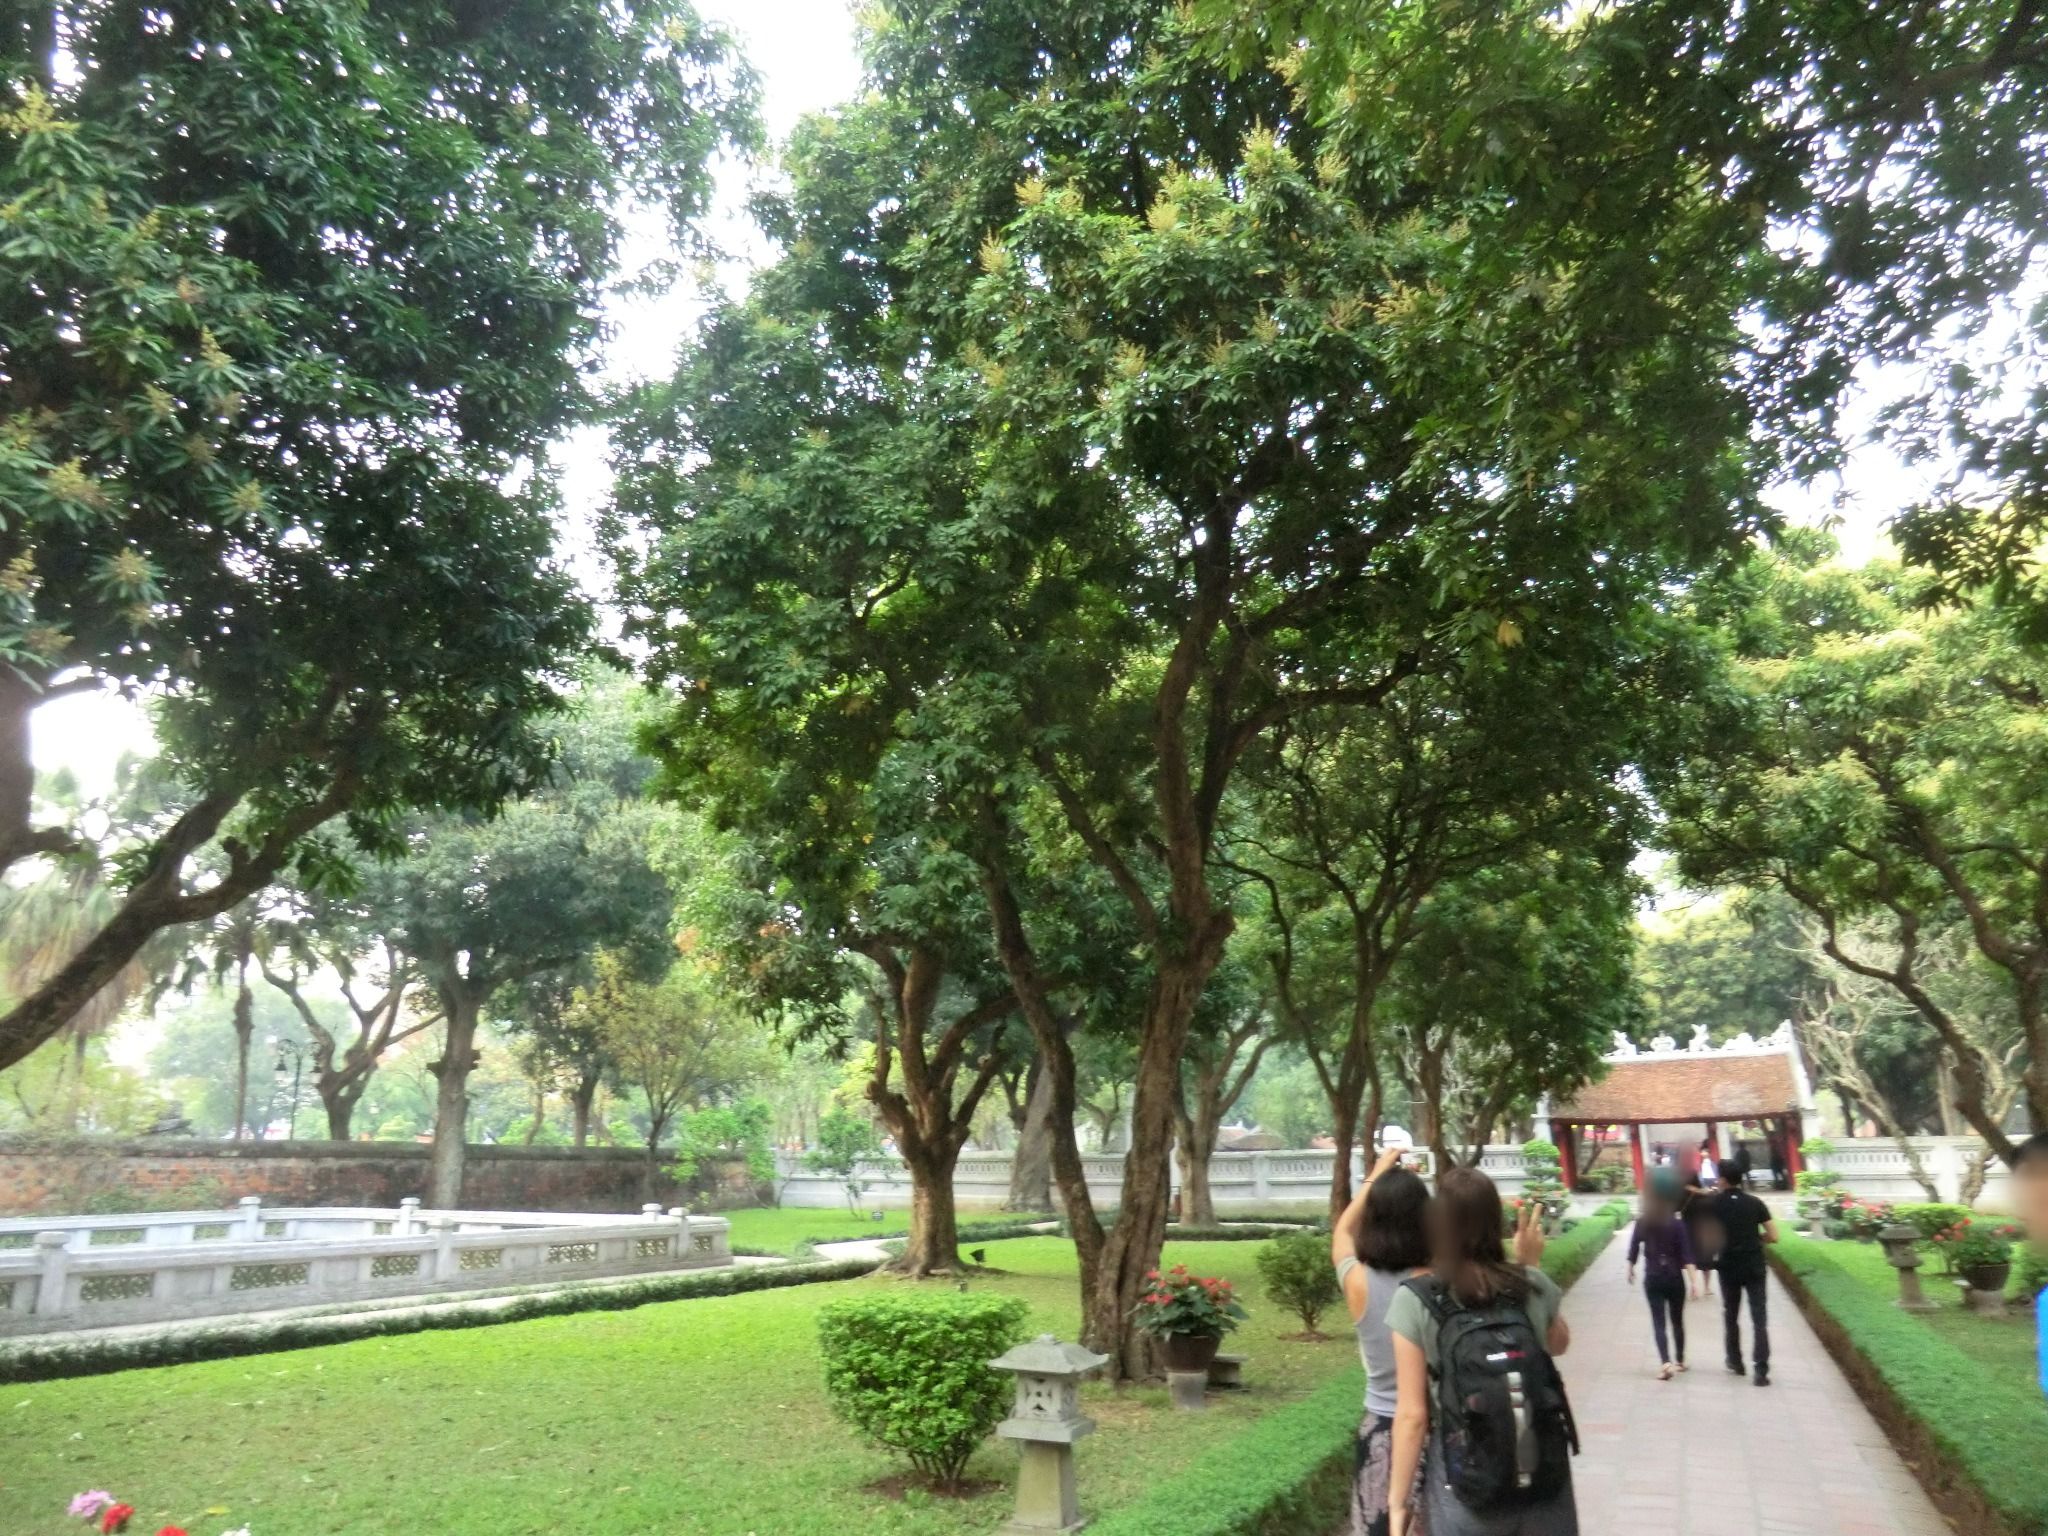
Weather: clear
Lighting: day
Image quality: slightly poor
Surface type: walking surface
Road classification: residential
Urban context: urban centre
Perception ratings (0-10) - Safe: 7.94, Lively: 6.99, Beautiful: 7.13, Boring: 4.72, Depressing: 2.98, Wealthy: 9.27